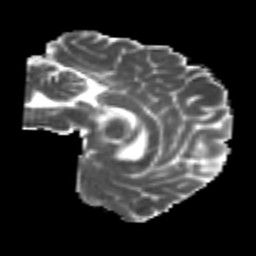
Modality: MD
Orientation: sagittal
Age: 20
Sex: male
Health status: healthy
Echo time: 0.074 s